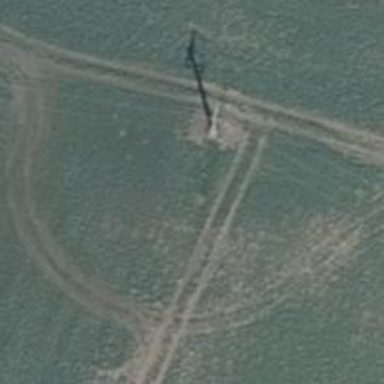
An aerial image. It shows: Power pole.